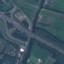
Land use / land cover: Highway